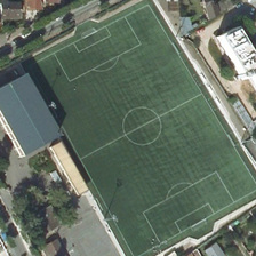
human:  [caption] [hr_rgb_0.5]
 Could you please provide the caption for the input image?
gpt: There is a white tower on one side of the playground.

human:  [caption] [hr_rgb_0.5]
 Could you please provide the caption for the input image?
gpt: There is a grey building and a white building on both sides of the playground

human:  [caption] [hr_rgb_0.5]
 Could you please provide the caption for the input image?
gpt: There are white buildings and white buildings on both sides of the playground

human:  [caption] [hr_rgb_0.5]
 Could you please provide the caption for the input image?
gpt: There is a gray building and a white building on both sides of the playground

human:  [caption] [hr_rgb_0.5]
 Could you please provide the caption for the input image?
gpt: There is a gray building and a white building on both sides of the amusement park.